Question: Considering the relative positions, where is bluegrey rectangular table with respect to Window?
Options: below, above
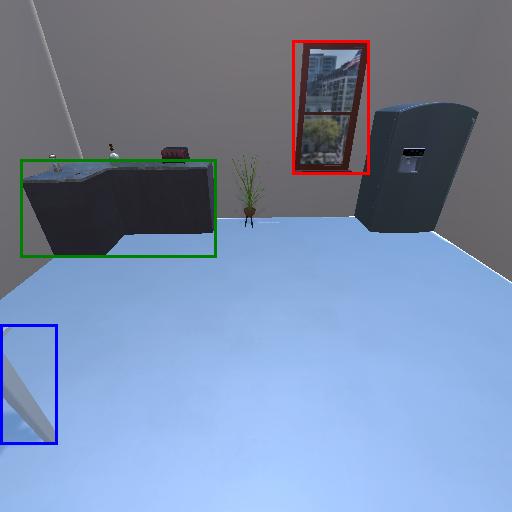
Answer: below